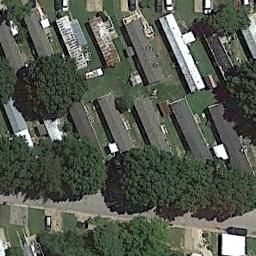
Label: mobile_home_park